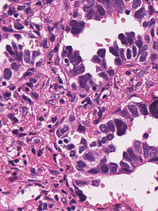
Tumor epithelial tissue: yes
Tumor-associated stroma tissue: yes
Normal tissue: no